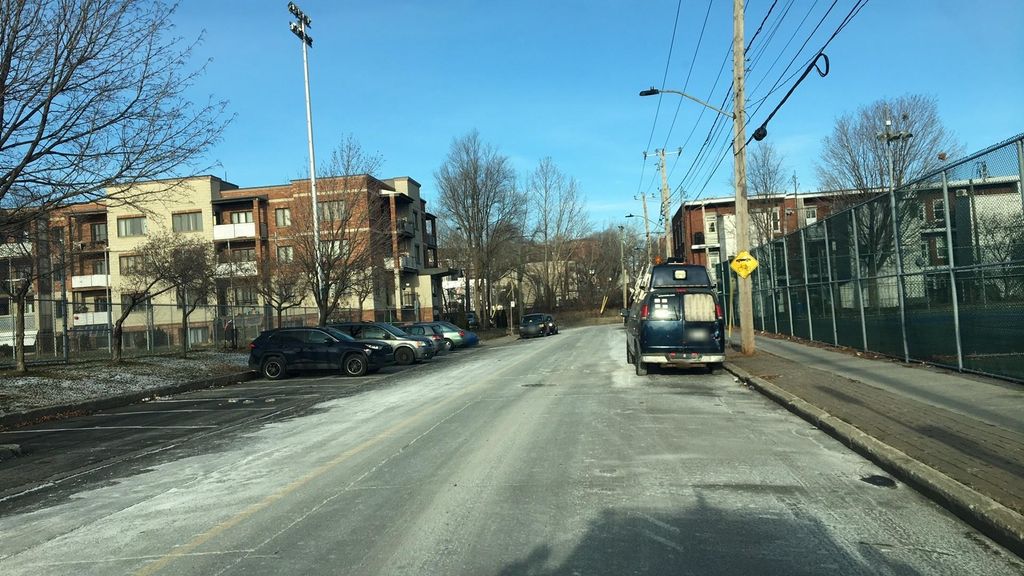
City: montreal